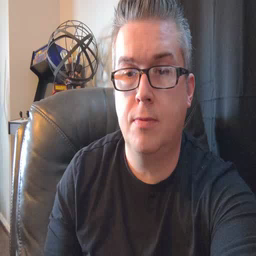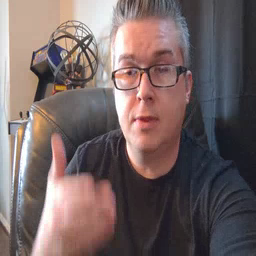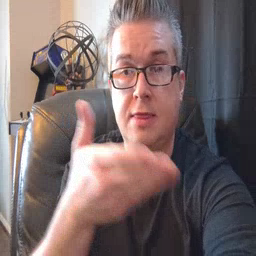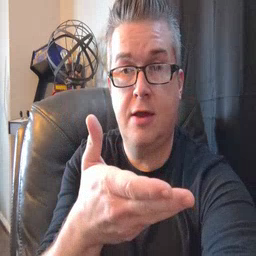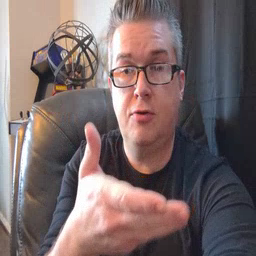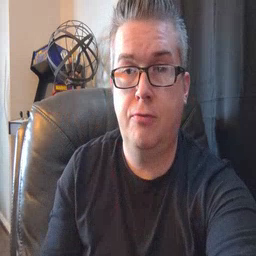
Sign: there